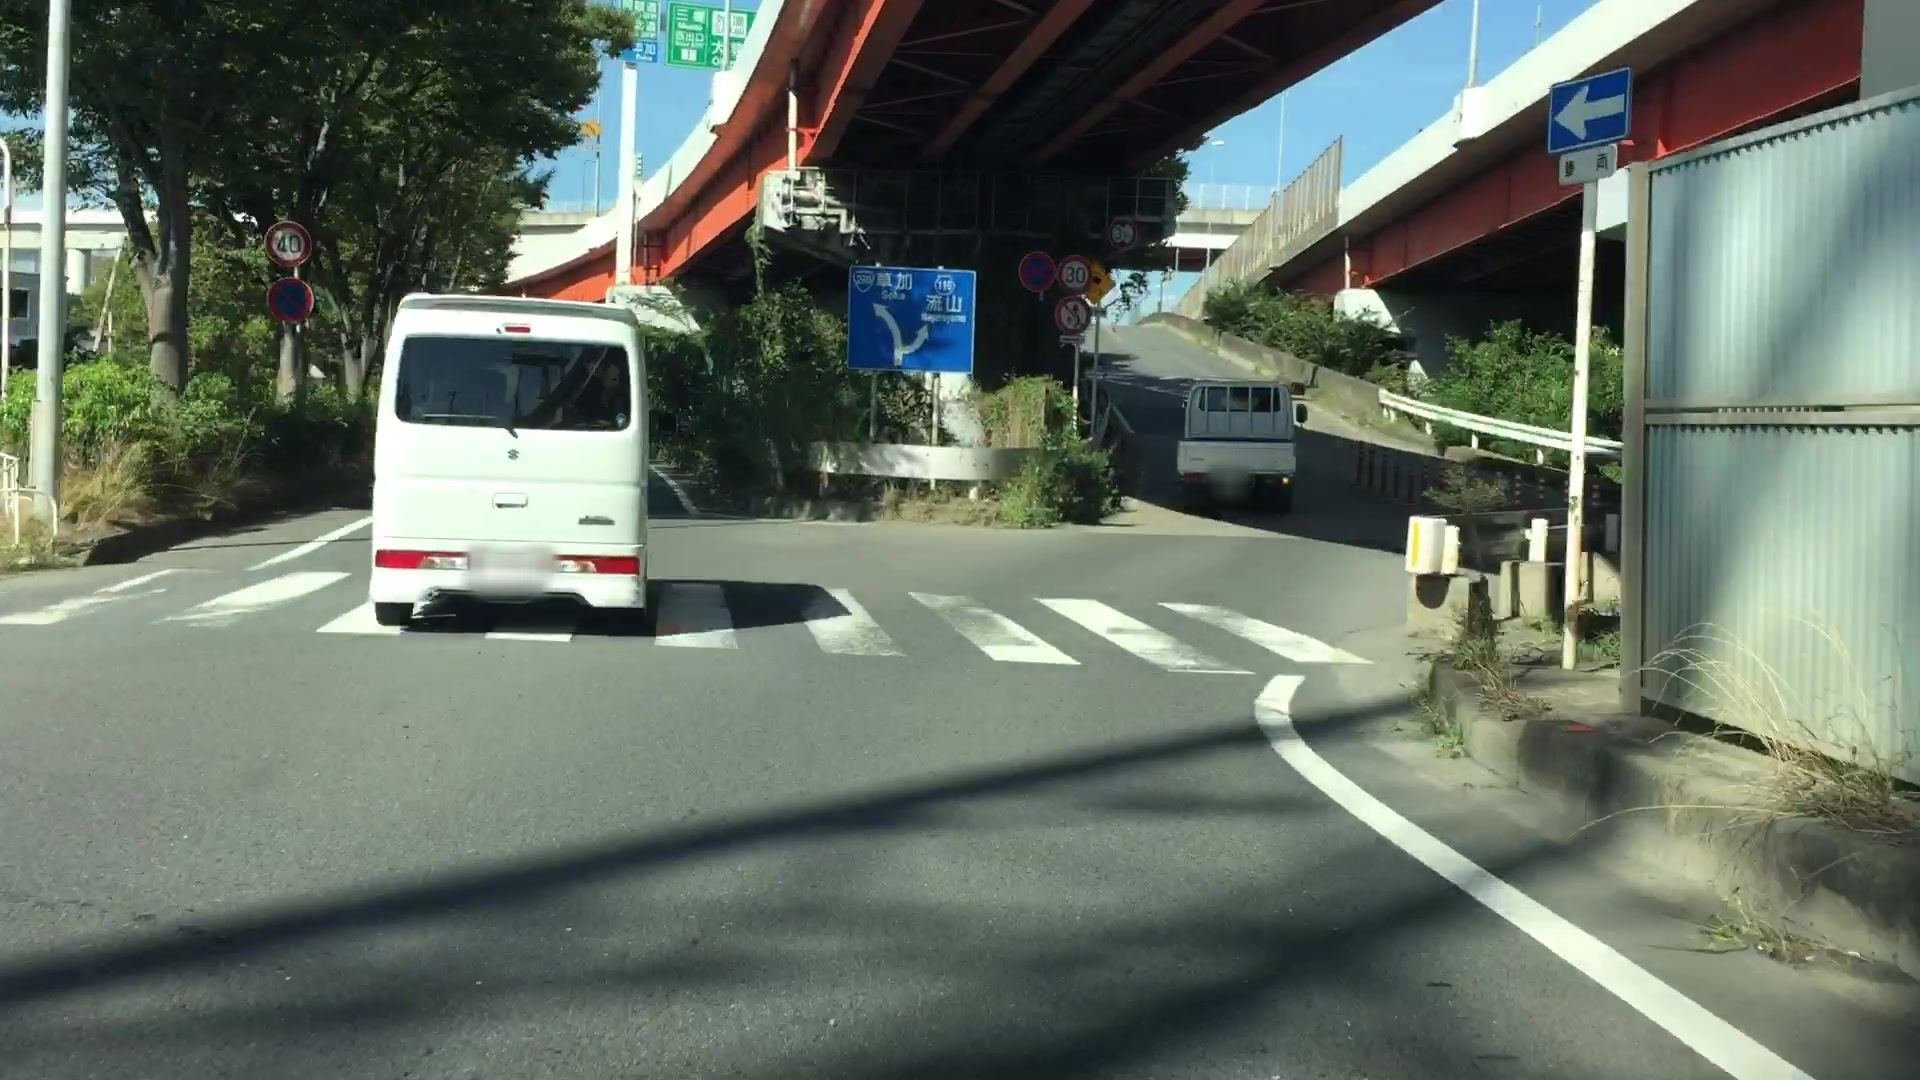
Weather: clear
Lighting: day
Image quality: good
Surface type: driving surface
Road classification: secondary
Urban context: urban centre
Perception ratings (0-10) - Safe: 2.37, Lively: 3.55, Beautiful: 2.29, Boring: 6.35, Depressing: 8.18, Wealthy: 5.23